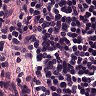
Metastatic tissue present: no